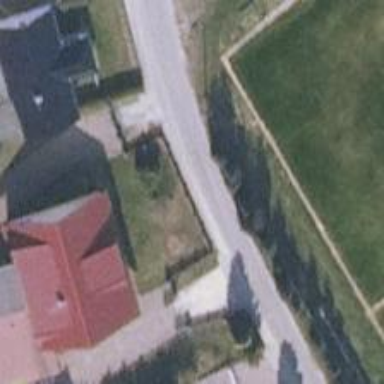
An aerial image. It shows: Asphalt road in residential area.